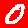
Digit: 0